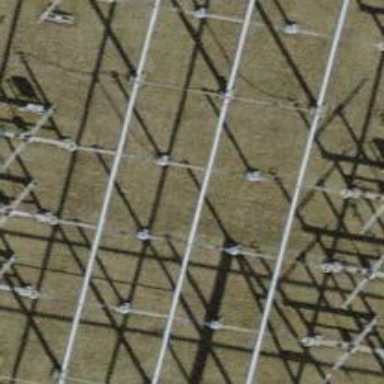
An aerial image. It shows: Power line carrying busbar.